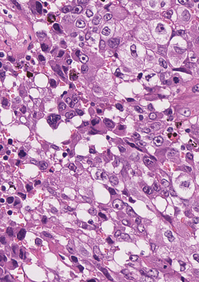
Tumor epithelial tissue: yes
Tumor-associated stroma tissue: no
Normal tissue: no